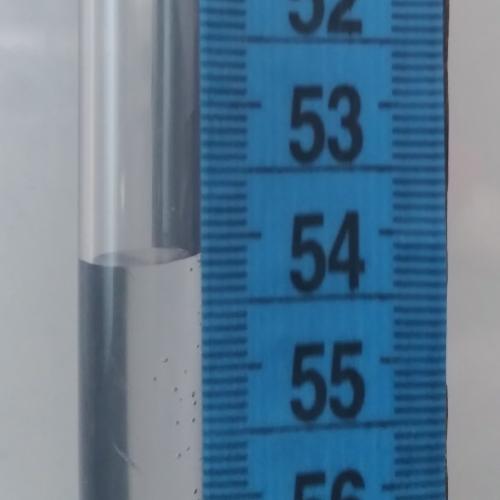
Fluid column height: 54.2 cm